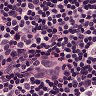
Metastatic tissue present: no